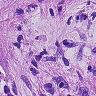
Metastatic tissue present: yes